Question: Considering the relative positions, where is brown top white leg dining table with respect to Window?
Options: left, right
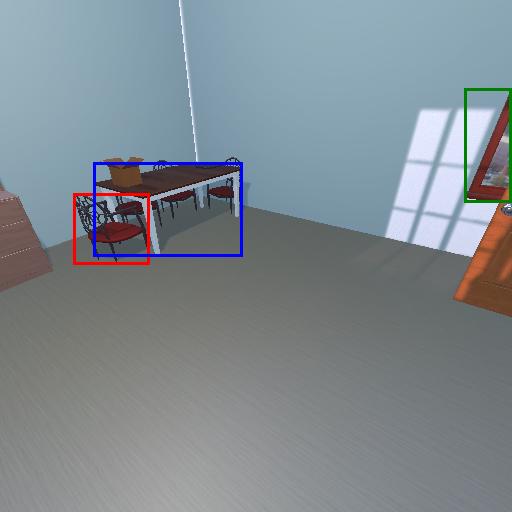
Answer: left